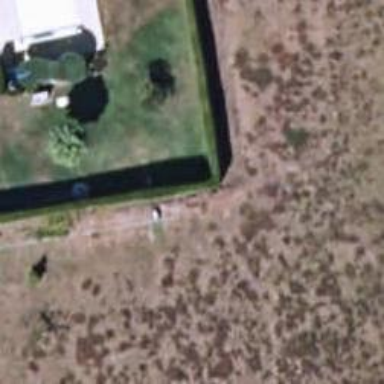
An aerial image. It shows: Fence is in the image.